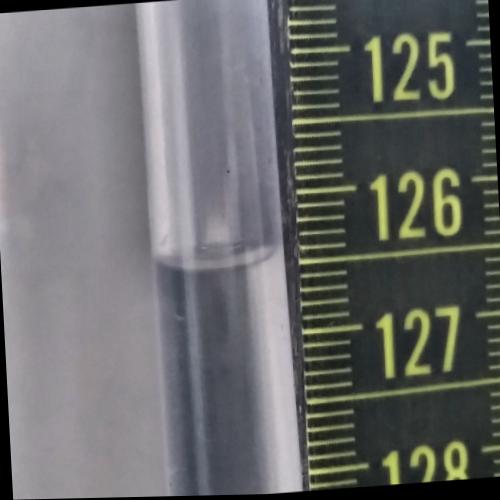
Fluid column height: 126.5 cm